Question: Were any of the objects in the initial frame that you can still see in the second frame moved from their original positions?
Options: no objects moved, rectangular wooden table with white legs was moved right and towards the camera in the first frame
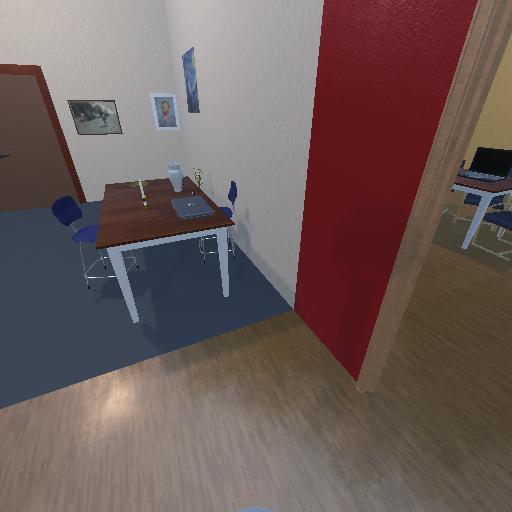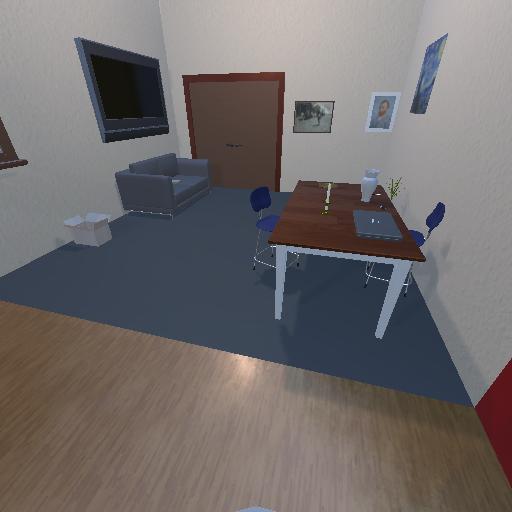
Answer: no objects moved